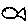
Label: fish